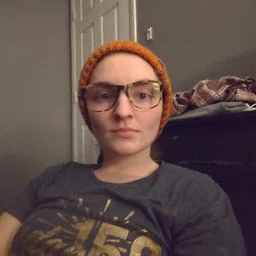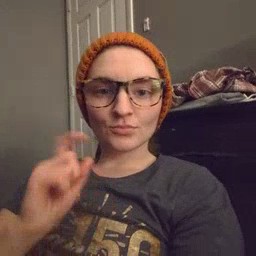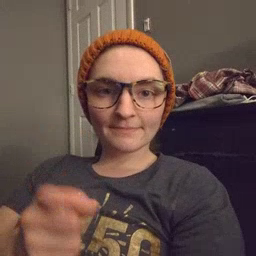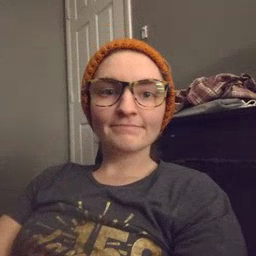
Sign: gift